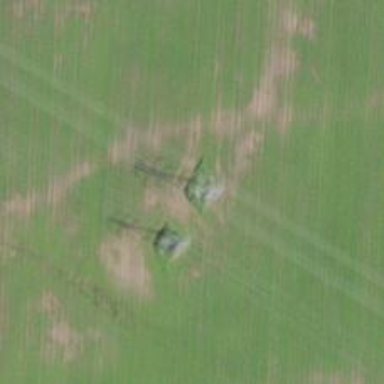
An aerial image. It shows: Power tower.